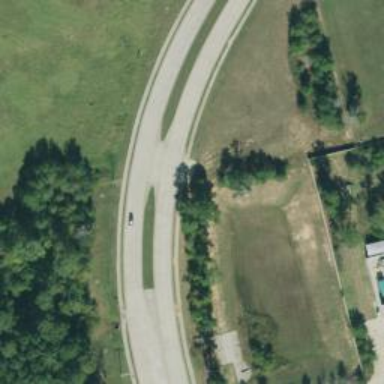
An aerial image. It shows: Tertiary link road.